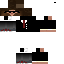
A male human skin with medium skin, wearing brown long hair dressed in a blue suit and black pants, featuring a closed mouth.